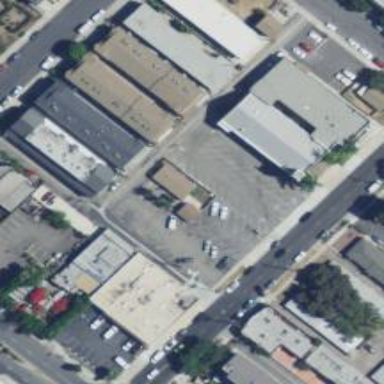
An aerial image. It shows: Alley classified as service road.